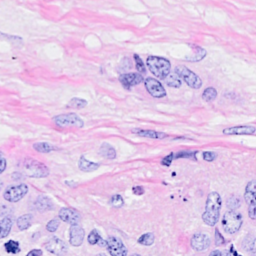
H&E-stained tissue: Breast